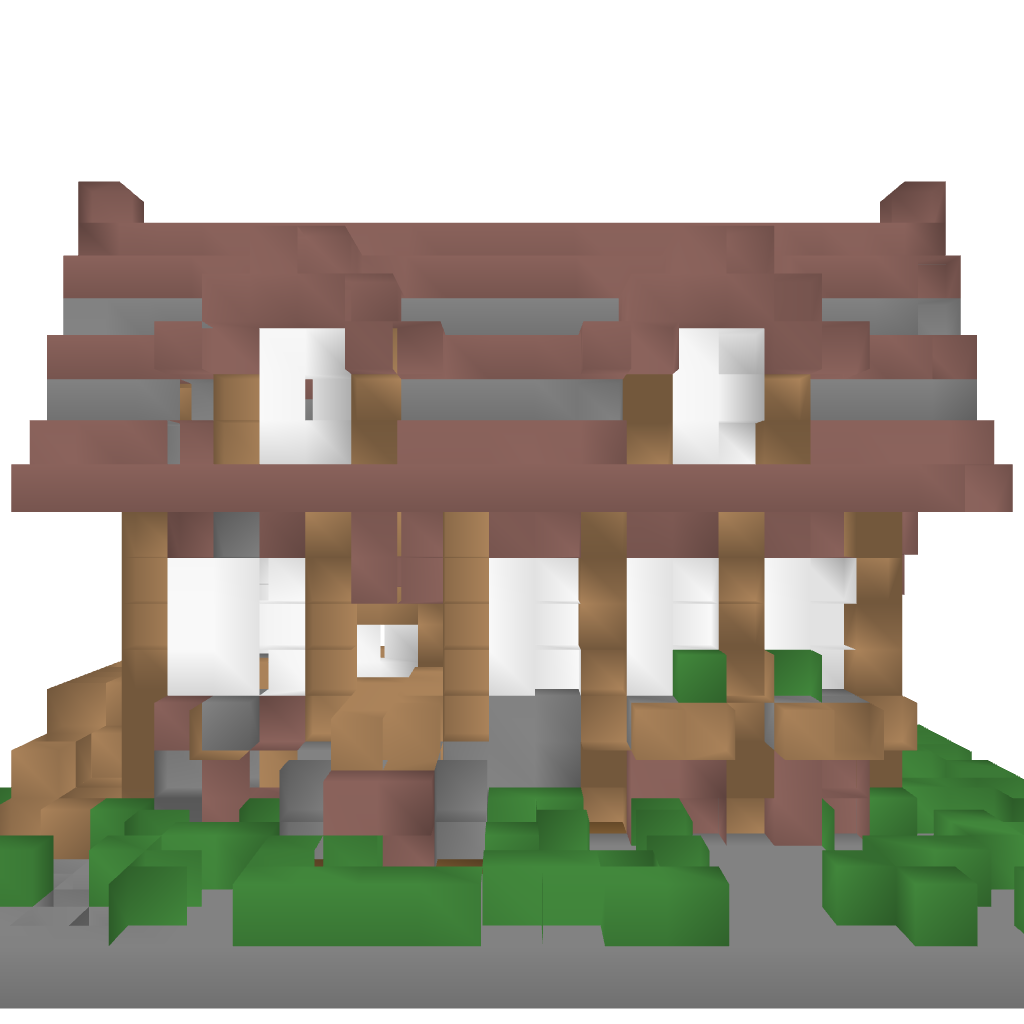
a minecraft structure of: Medieval House #1 by iEdgy good quality